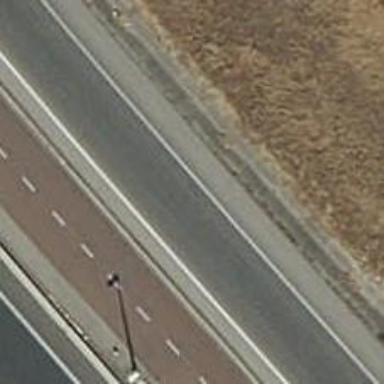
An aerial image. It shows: Motorway link.